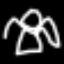
Label: angel